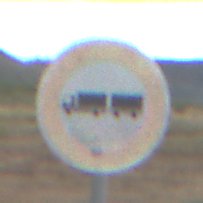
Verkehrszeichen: VerbotLastkraftwagenMitAnhaenger
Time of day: Midday
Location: Outdoor (Nature)
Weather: PartlyCloudy
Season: NotSpecified
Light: Natural